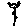
Label: flower